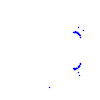
Particle: proton